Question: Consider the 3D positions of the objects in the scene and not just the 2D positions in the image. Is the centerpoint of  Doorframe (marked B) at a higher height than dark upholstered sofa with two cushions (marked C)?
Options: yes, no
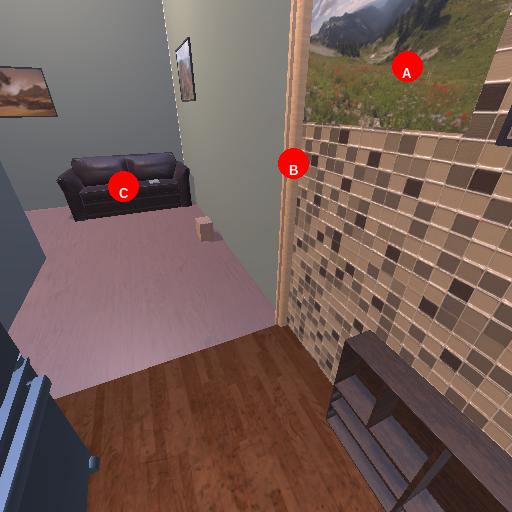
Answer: yes